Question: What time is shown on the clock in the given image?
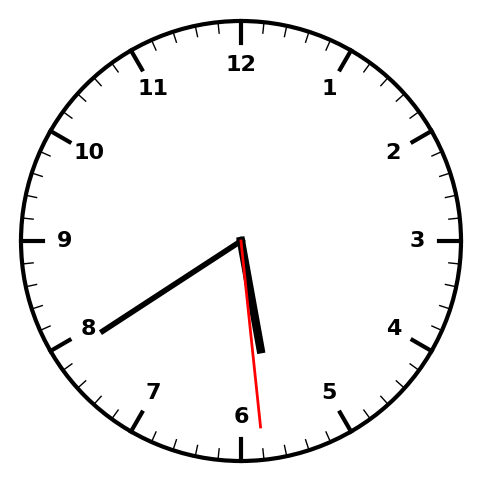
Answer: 05:39:29